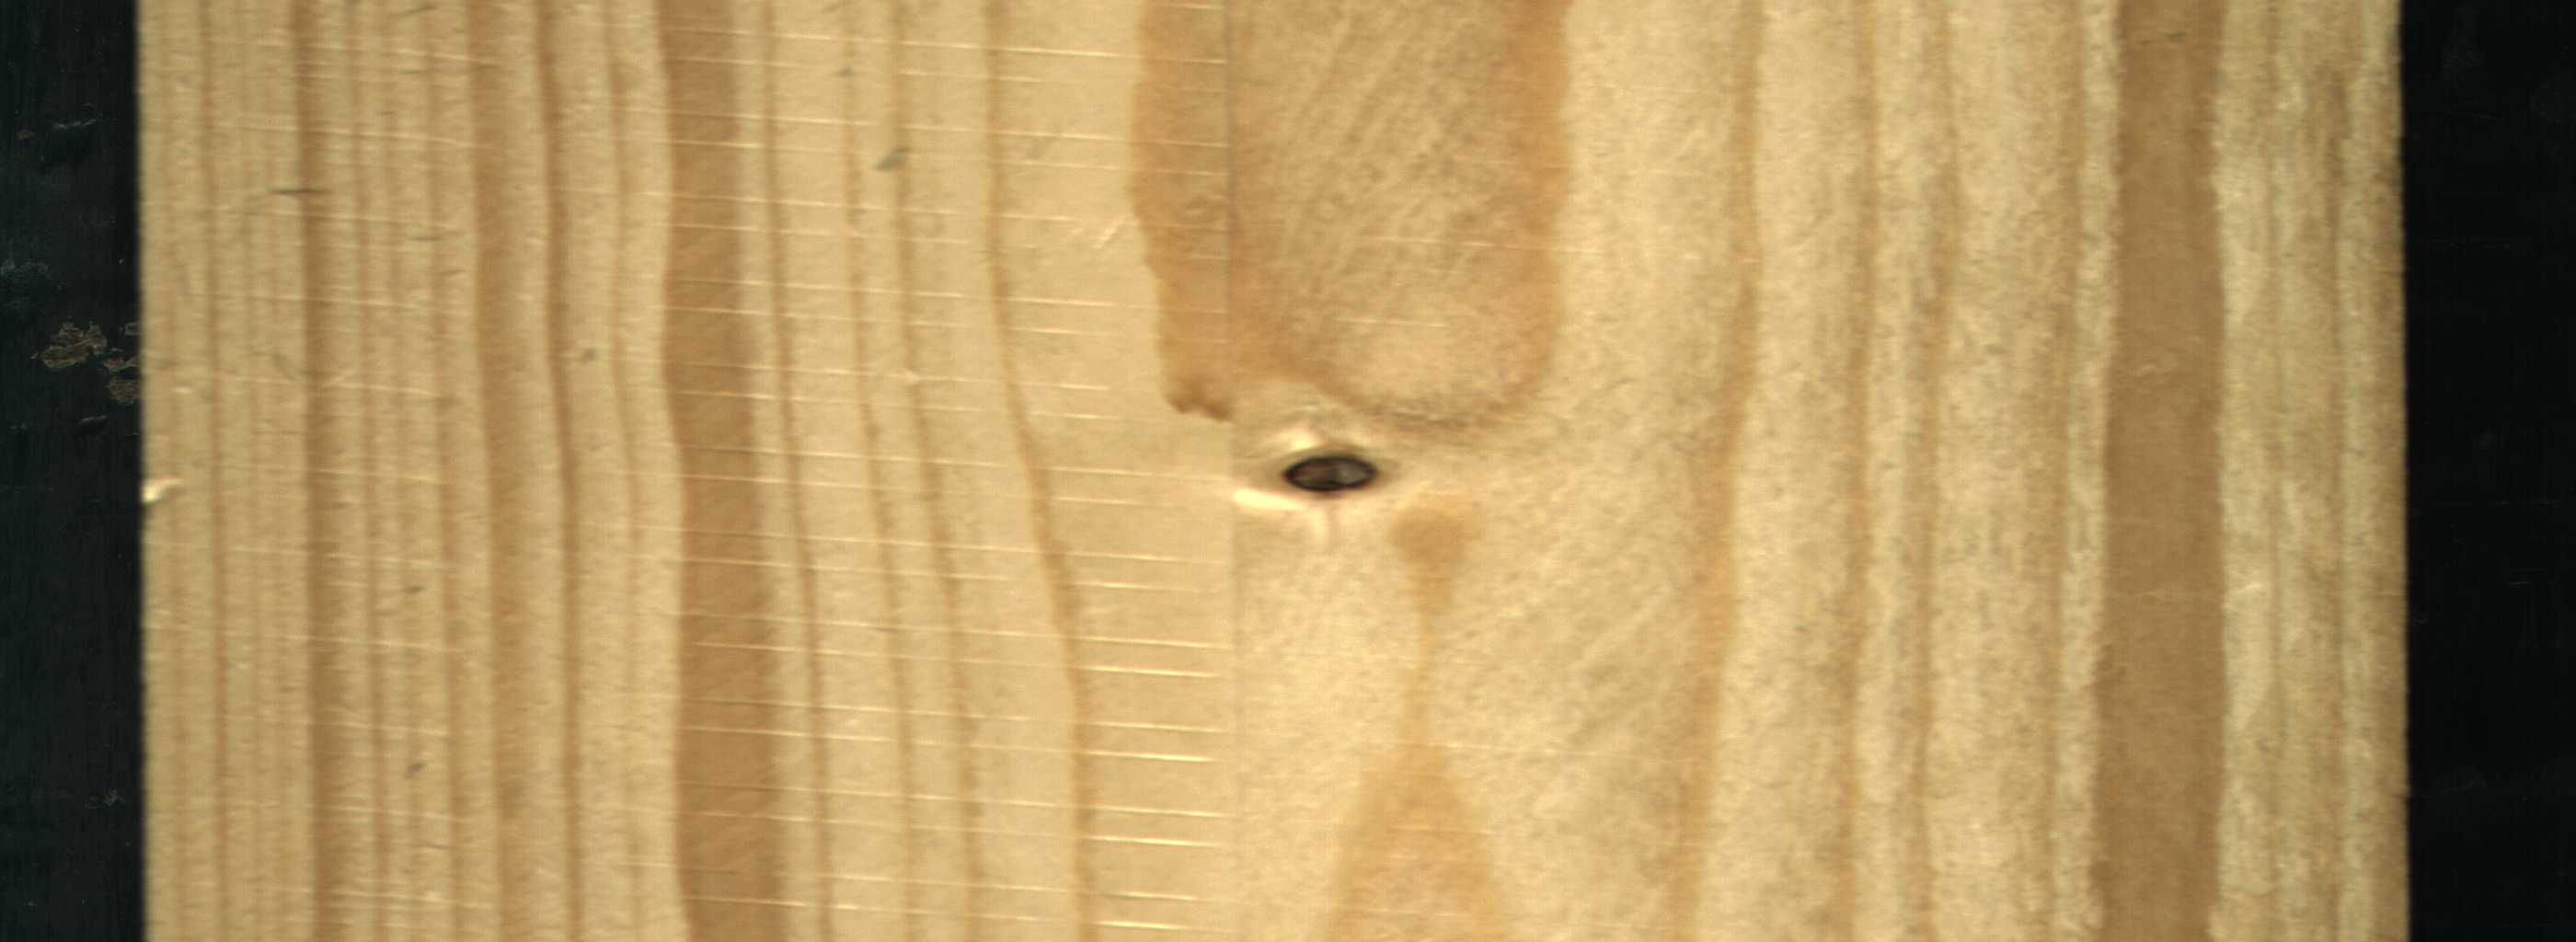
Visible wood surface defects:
Quartzity
Quartzity
Dead_Knot